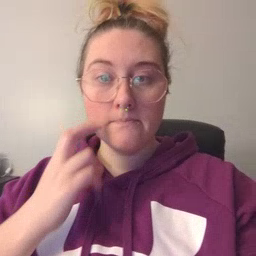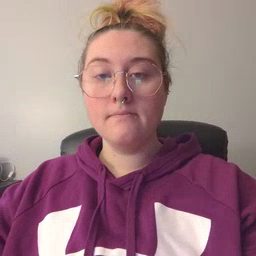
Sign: gum